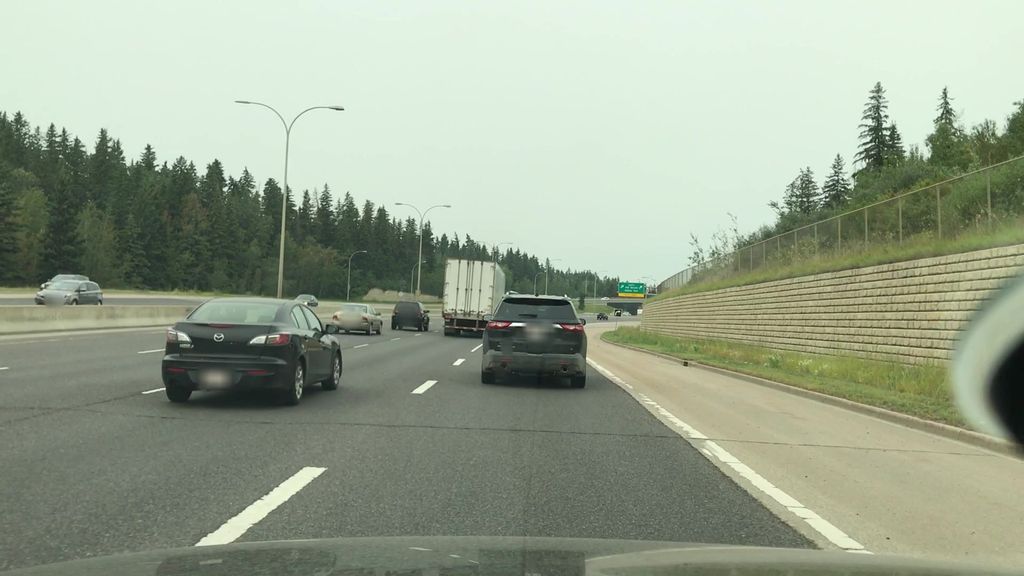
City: edmonton